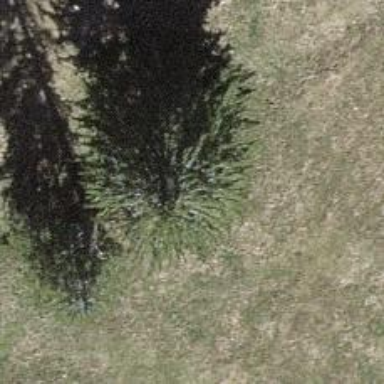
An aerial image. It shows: Evergreen needleleaved tree typically found in agricultural areas.